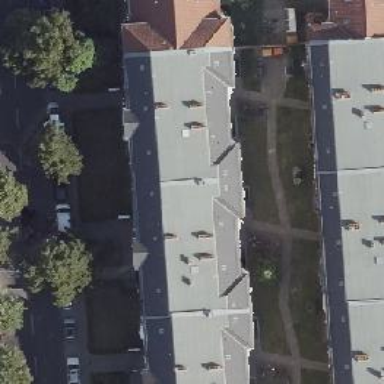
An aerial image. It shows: Unique apartment building with double saltbox roof shape.